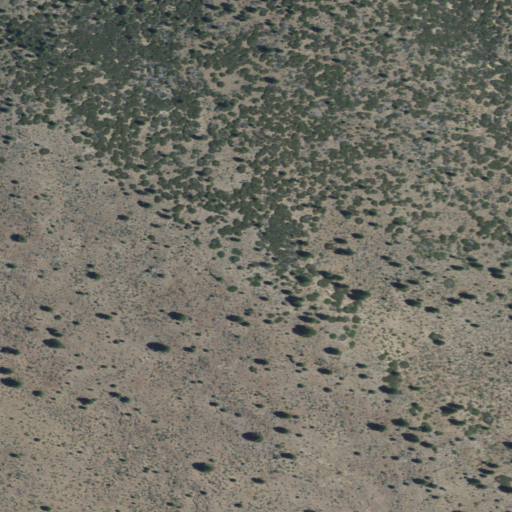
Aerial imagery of mountain in Oregon named Aspen Butte containing shrub and evergreen forest